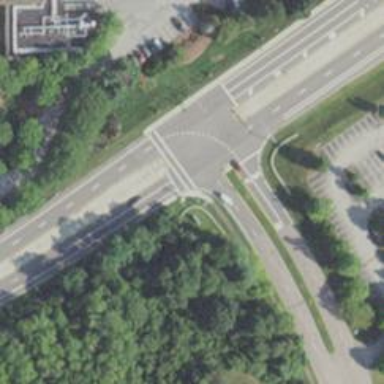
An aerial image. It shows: Zebra crossing on the road.